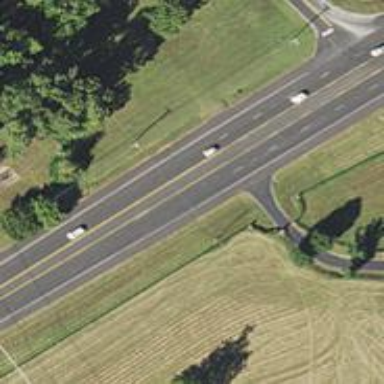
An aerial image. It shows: Asphalt road designated as trunk highway.